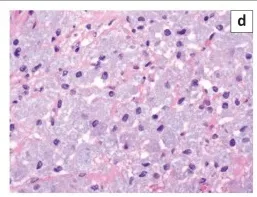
Histological images of the duodenum and lymphnode. (d) Lymph node histiocytes revealing finely granular to foamy cytoplasm, engorged with bacilli (hematoxylin and eosin, 400x).
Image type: pathology (h&e)